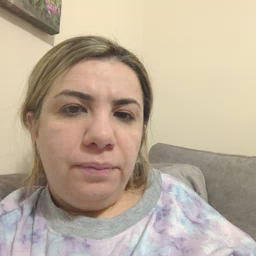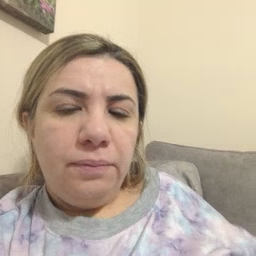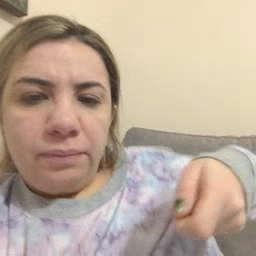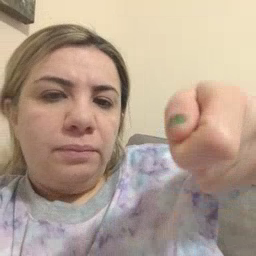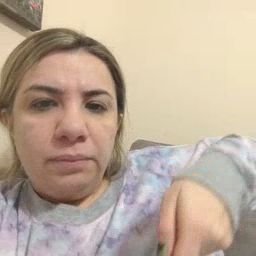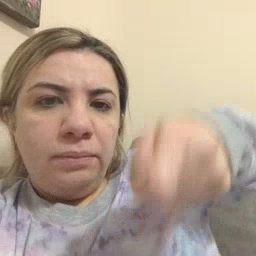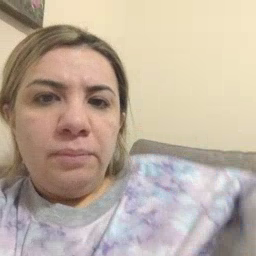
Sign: vacuum